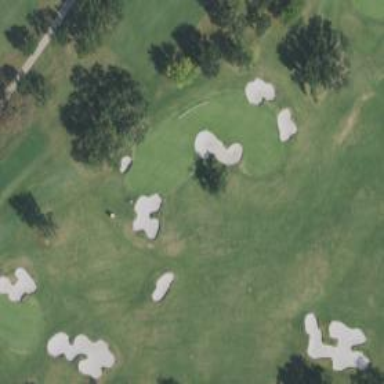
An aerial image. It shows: Golf hole.